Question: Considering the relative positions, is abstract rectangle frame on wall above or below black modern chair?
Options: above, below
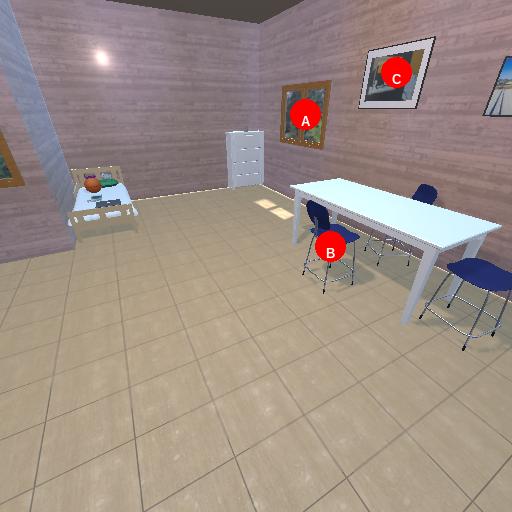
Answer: above